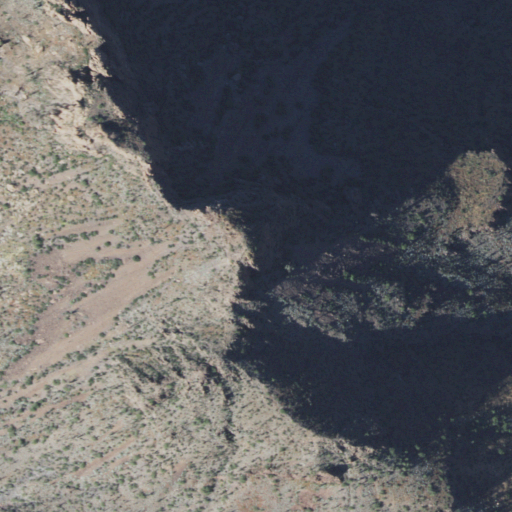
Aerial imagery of mountain in Arizona named S B Mountain containing only shrub